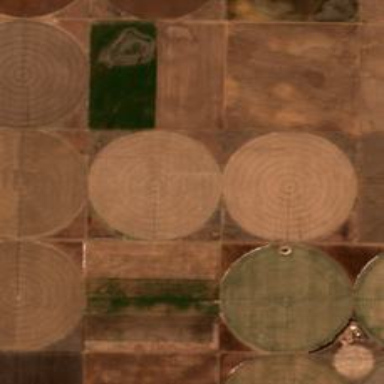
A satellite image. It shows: Farmland with pivot irrigation system.